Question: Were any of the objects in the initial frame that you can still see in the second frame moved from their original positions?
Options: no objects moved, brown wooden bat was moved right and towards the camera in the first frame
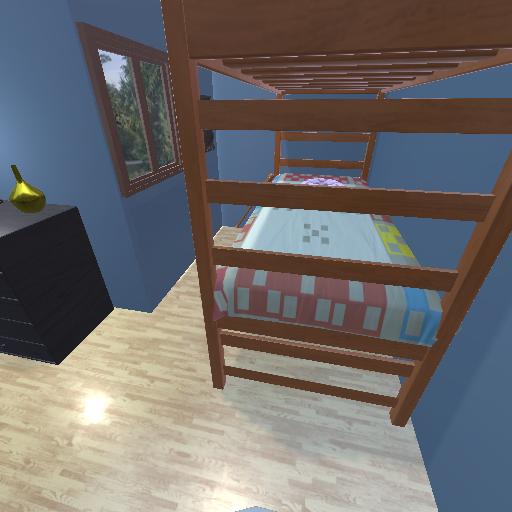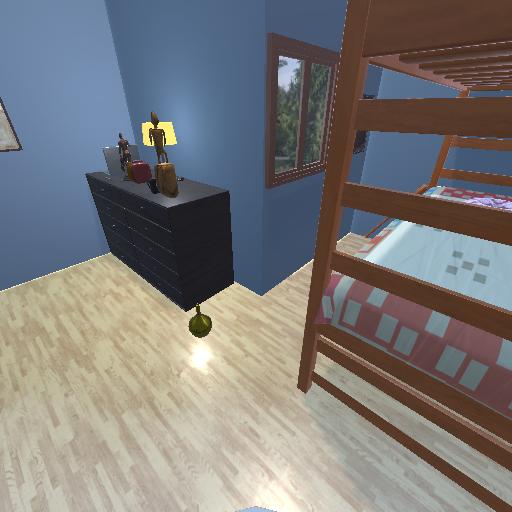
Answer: no objects moved